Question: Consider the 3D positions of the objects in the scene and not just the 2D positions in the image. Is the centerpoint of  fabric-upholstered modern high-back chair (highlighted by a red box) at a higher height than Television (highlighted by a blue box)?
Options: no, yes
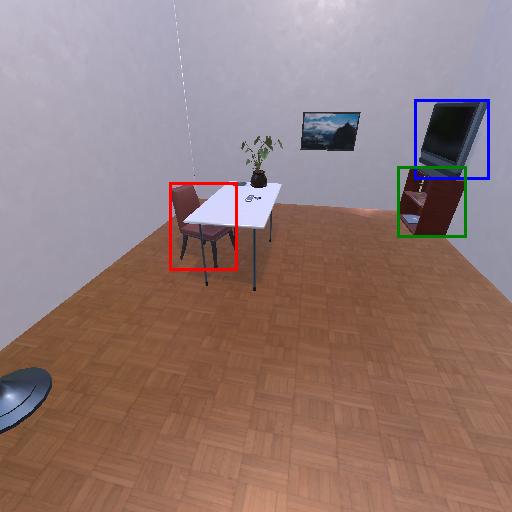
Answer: no